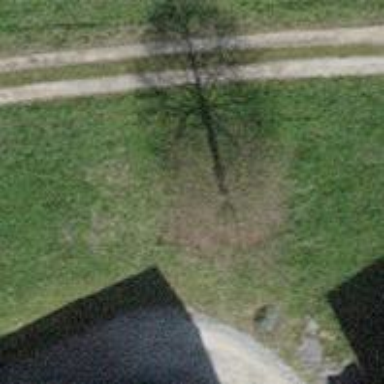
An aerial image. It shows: Broadleaved tree in natural setting.